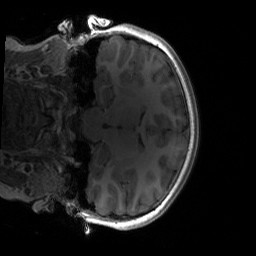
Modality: T1w
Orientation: coronal
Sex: female
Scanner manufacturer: siemens
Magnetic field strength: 3 T
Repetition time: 1.9 s
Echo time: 0.00243 s